【题型】填空题　【知识点】立体几何　【难度】easy
如图在三棱锥$P-ABC$中，$PA$、$PB$、$PC$两两垂直，且$PA=3$，$PB=2$，$PC=1$，设$M$是底面$ABC$内一点，定义$f(M)=(m,n,p)$，其中$m$，$n$，$p$分别表示三棱锥$M-PAB$，三棱锥$M-PBC$，三棱锥$M-PCA$的体积。若$f(M)=\left(\frac{2}{3},x,y\right)$，且$\frac{a}{x}+\frac{1}{y}\ge12$恒成立，则正实数$a$的最小值为\underline{\ \ \ \ \ \ \ \ \ \ }。

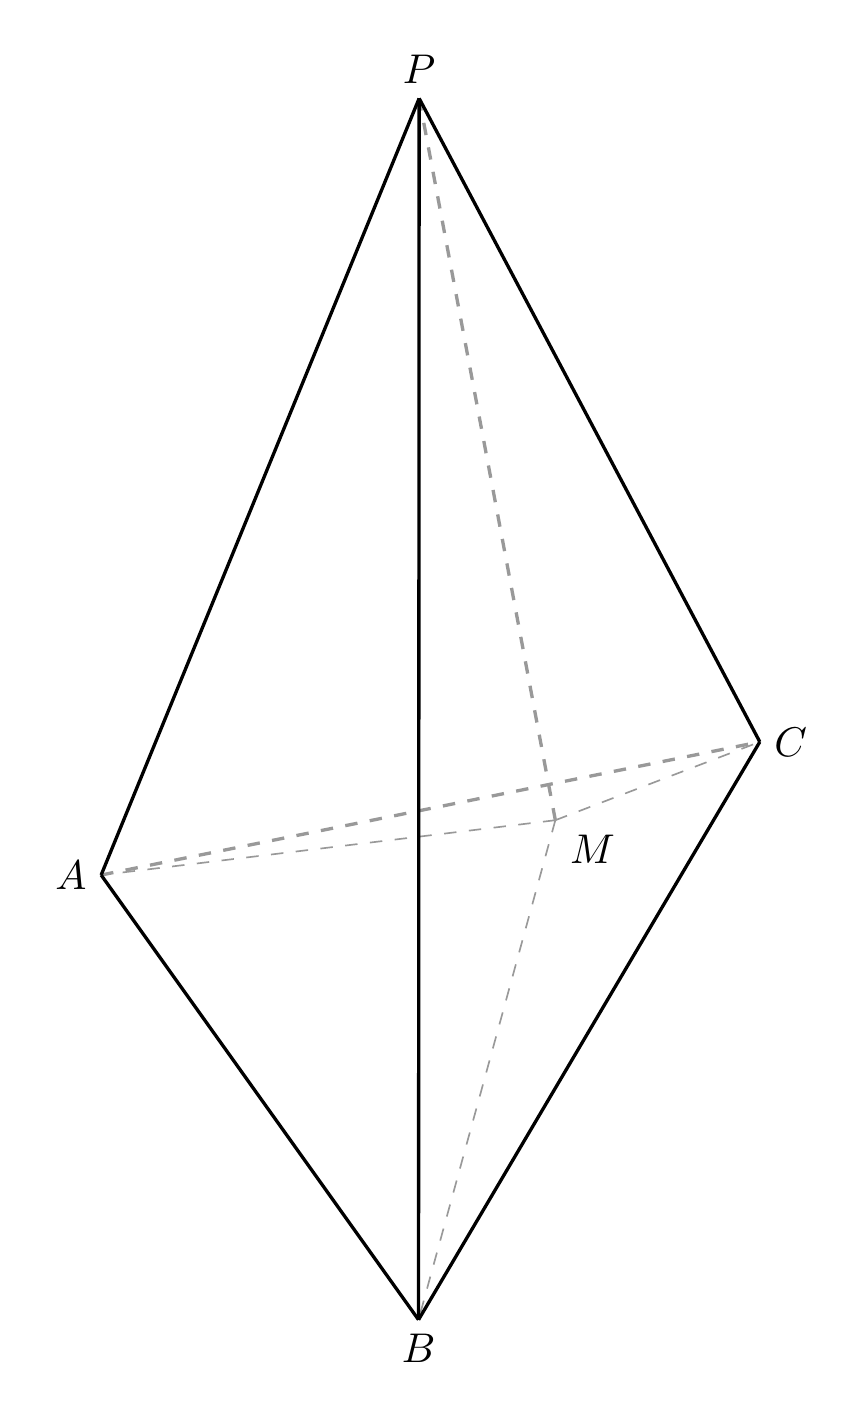
【解答】
**【答案】** 1

**【分析】** 根据给定的信息求出三棱锥$P-ABC$的体积，进而求出$x+y$，再利用基本不等式“1”的妙用求出最小值，并建立不等式求解。

**【解答】** 解：在三棱锥$P-ABC$中，$PA$、$PB$、$PC$两两垂直，且$PA=3$，$PB=2$，$PC=1$，
则$x+y+\frac{2}{3}=V_{P-ABC}=\frac{1}{6}PA\cdot PB\cdot PC=1$，解得$x+y=\frac{1}{3}$，又$x>0$，$y>0$，$a>0$，

因此$\frac{a}{x}+\frac{1}{y}=3\left(\frac{a}{x}+\frac{1}{y}\right)(x+y)=3\left(a+1+\frac{ay}{x}+\frac{x}{y}\right)\ge3\left(a+1+2\sqrt{a}\right)$，当且仅当$\frac{ay}{x}=\frac{x}{y}$时取等号，

由$\frac{a}{x}+\frac{1}{y}\ge12$恒成立，得$3\left(a+1+2\sqrt{a}\right)\ge12$，于是$(\sqrt{a}+1)^2\ge4$，

解得$a\ge1$，所以正实数$a$的最小值为1。

故答案为：1。